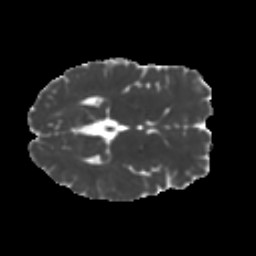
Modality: MD
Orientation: axial
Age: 24
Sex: female
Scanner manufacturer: ge
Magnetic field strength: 3 T
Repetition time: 7.8 s
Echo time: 0.0606 s